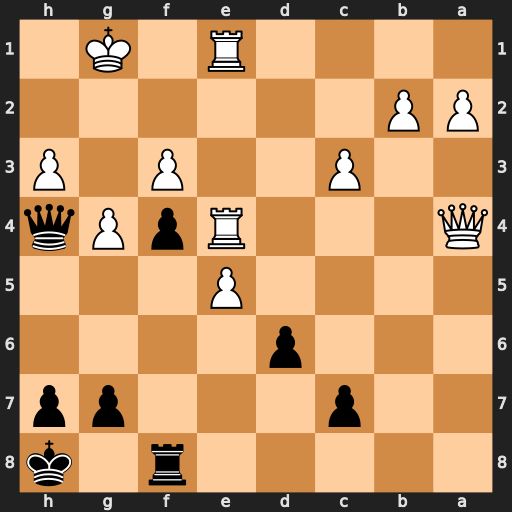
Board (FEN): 5r1k/2p3pp/3p4/4P3/Q3RpPq/2P2P1P/PP6/4R1K1
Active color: b
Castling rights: -
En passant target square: -
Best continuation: Qg3+ Kf1 Qxf3+ Kg1 Qg3+